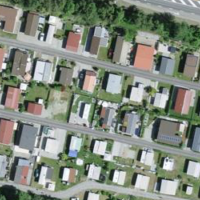
EUNIS habitat code: 54
Species observed at this site:
Motacilla cinerea
Dendrocopos major
Streptopelia decaocto
Passer domesticus
Sylvia atricapilla
Cephalanthera longifolia
Carduelis carduelis
Turdus merula
Columba palumbus
Parus major
Pica pica
Garrulus glandarius
Picus viridis
Delichon urbicum